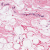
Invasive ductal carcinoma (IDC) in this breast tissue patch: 0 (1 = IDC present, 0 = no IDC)